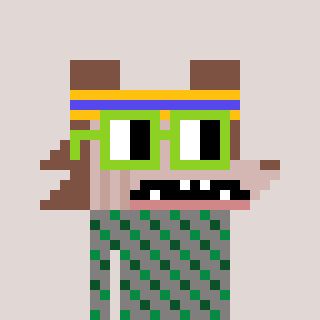
a pixel art character with square light green glasses, a werewolf-shaped head and a bluegrey-colored body on a warm background